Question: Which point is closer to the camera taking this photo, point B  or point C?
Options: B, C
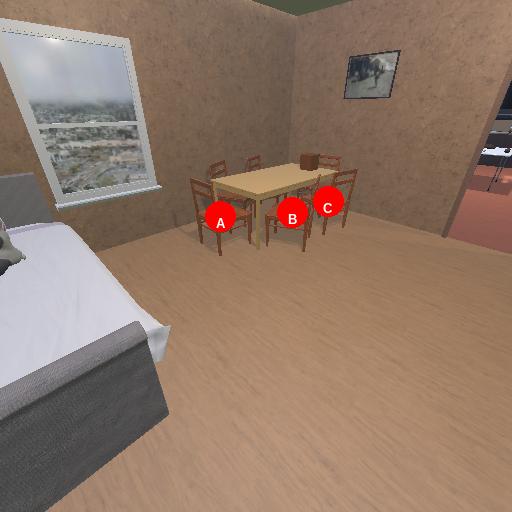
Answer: B